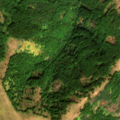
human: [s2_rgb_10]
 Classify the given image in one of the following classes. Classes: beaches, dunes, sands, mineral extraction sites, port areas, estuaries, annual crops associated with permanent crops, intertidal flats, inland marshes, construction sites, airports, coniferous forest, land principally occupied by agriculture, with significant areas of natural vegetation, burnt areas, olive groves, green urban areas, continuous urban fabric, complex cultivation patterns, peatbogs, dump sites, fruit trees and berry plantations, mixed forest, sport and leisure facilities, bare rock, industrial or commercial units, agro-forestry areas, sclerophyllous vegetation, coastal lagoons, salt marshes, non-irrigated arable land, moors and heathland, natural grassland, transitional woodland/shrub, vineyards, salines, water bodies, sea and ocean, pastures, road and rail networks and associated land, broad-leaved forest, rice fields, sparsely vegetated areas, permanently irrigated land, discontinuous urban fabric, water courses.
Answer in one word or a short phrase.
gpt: broad-leaved forest, natural grassland, transitional woodland/shrub